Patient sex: M
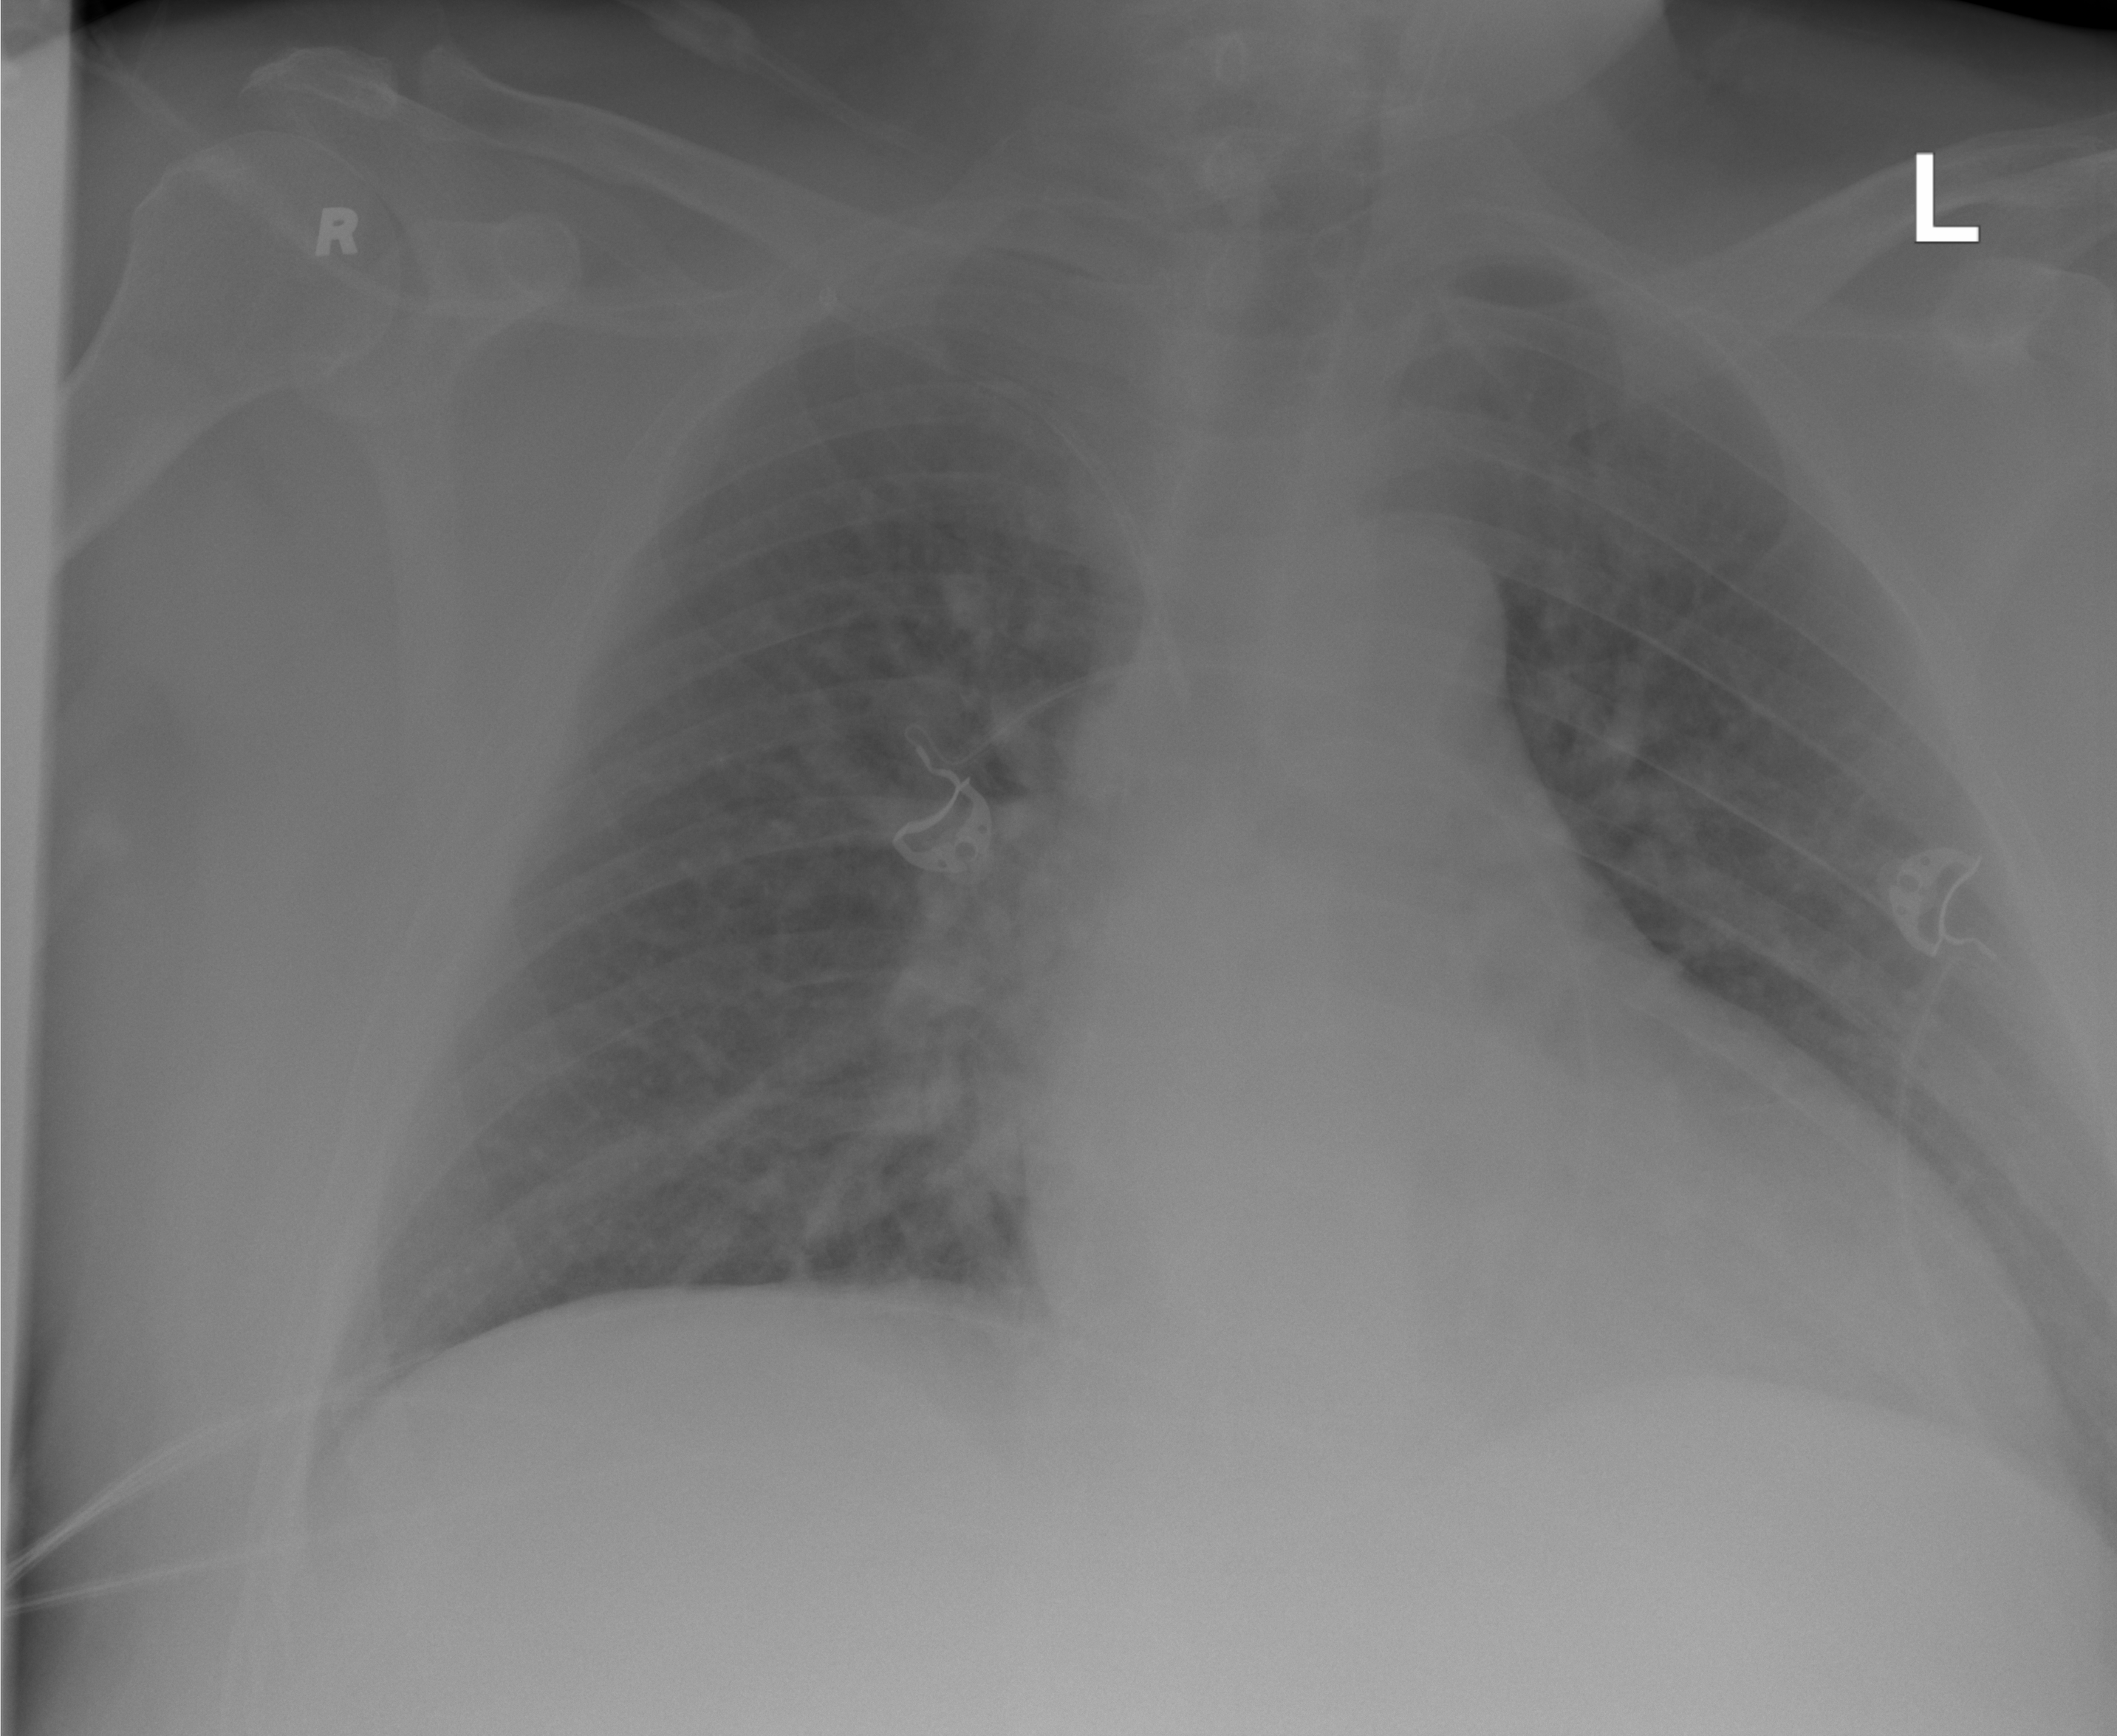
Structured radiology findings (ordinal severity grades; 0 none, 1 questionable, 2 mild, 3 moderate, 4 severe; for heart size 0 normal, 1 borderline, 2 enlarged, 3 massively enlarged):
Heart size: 1
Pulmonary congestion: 2
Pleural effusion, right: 0
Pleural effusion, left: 0
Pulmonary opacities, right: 0
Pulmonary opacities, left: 0
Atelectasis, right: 0
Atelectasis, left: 0